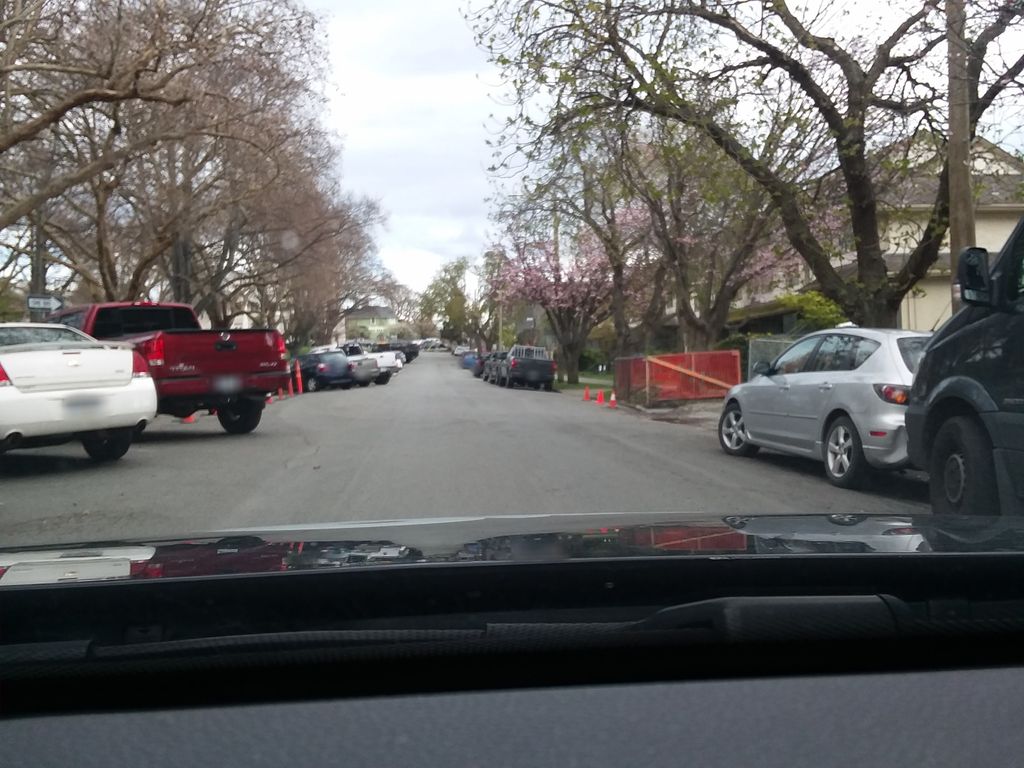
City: victoria